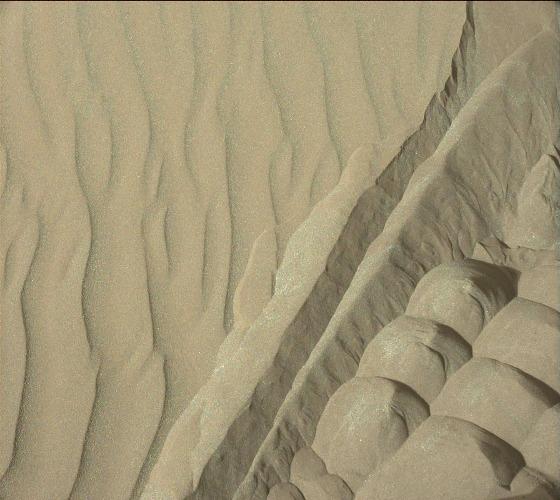
Terrain classes present: Gravel / Sand / Soil, Track